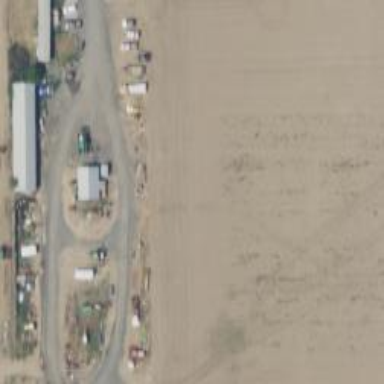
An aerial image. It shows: Farmyard area.